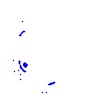
Particle: electron